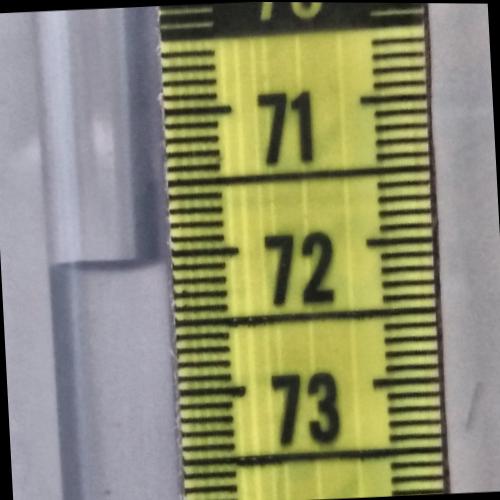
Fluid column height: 72.1 cm